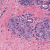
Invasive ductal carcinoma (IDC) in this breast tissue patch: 0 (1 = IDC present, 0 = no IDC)